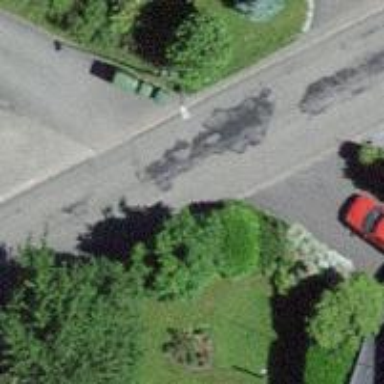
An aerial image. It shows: Residential road.